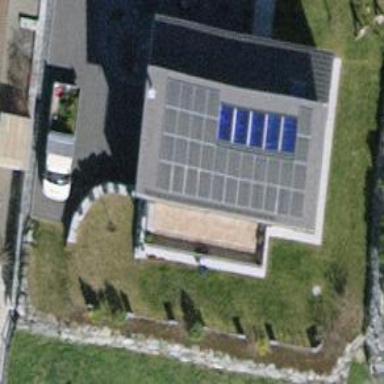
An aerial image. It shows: Solar power generator using photovoltaic method with solar photovoltaic panel types.